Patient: sex F, age 76
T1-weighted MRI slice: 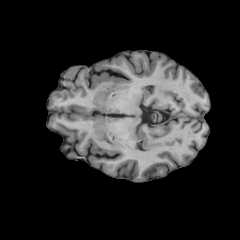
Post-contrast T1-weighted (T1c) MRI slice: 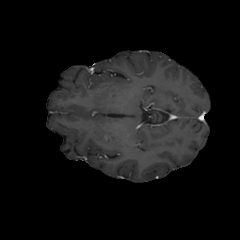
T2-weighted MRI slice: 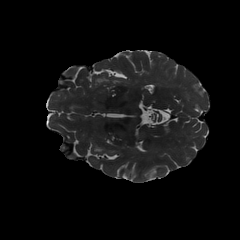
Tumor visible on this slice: no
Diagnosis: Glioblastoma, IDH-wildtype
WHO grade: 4